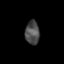
Tissue: prostate
Cell type: Epithelial cells
Senescence score: 0.3467
Nuclear area (px): 328
Mean DAPI intensity: 76.491